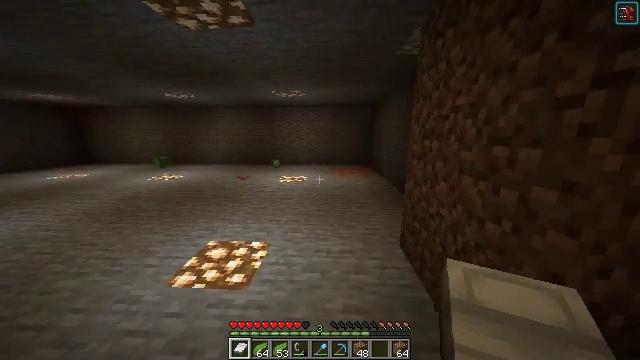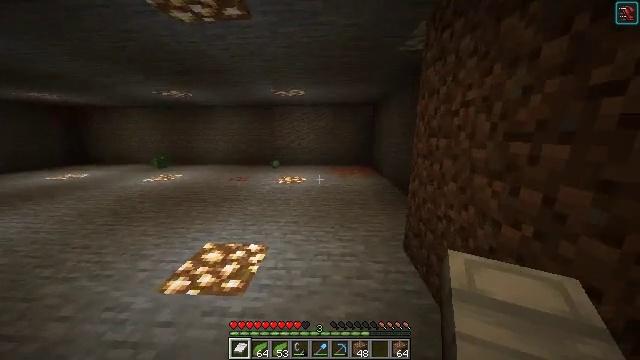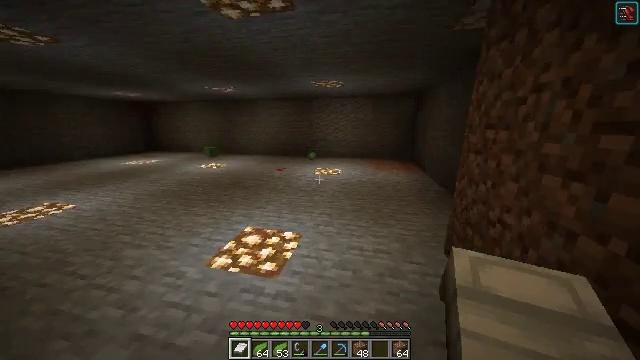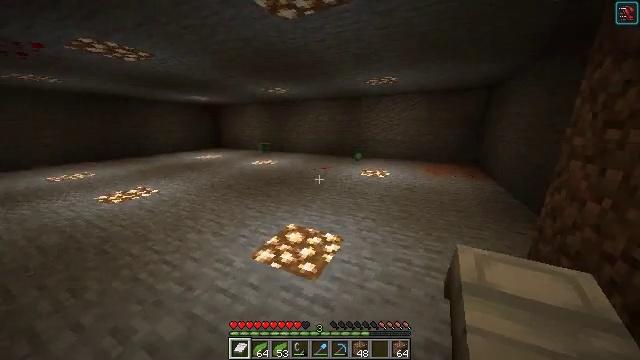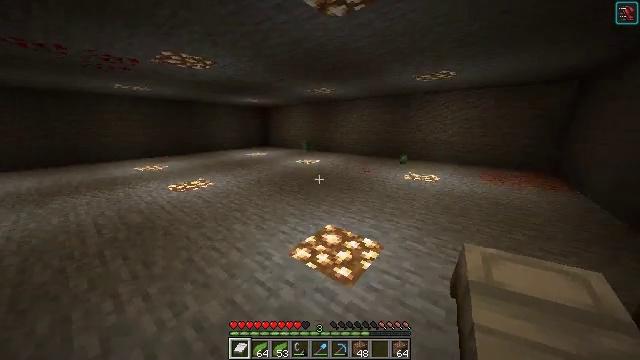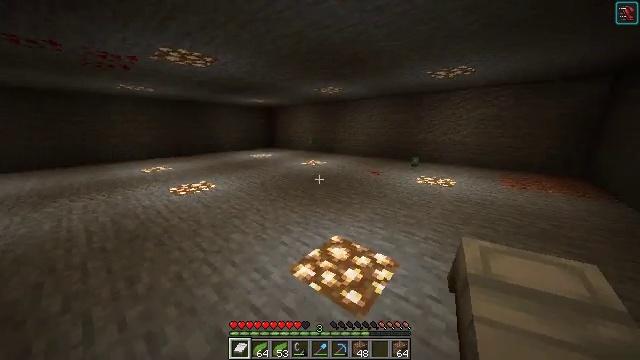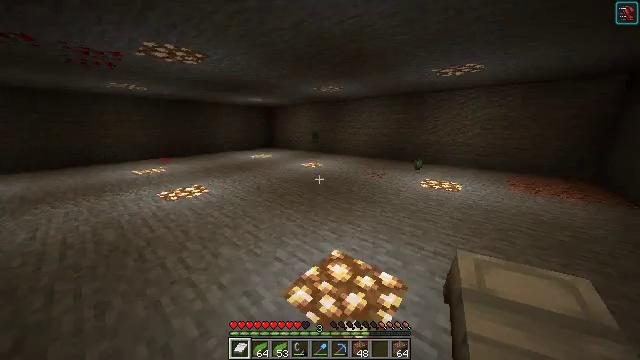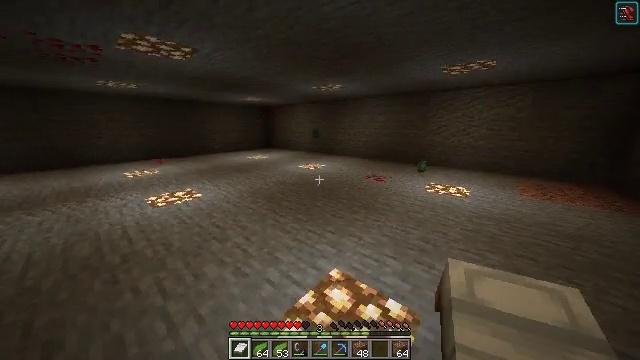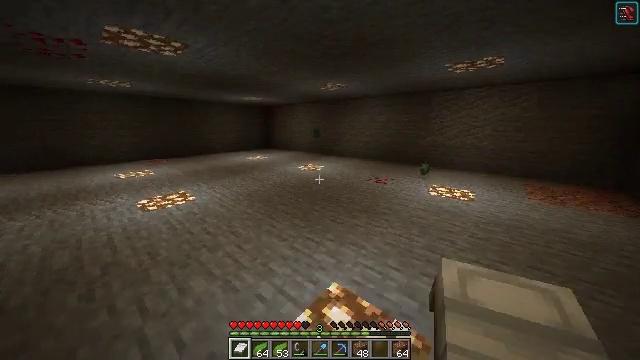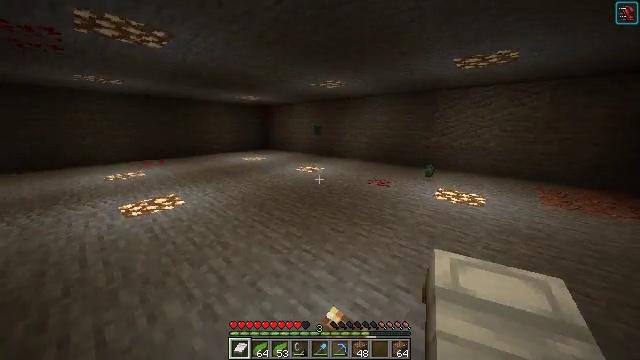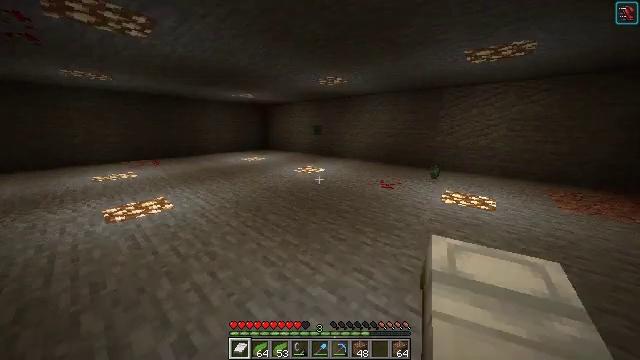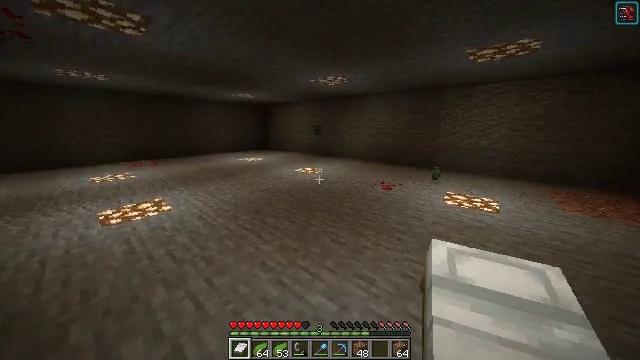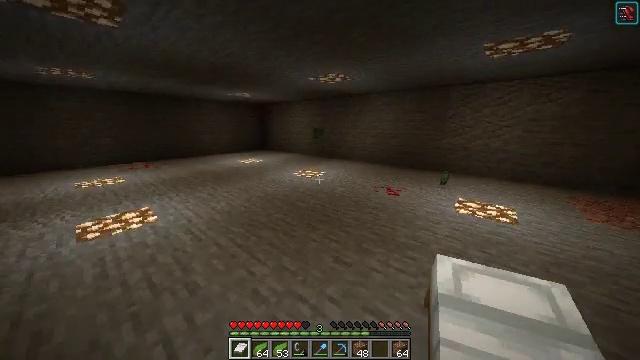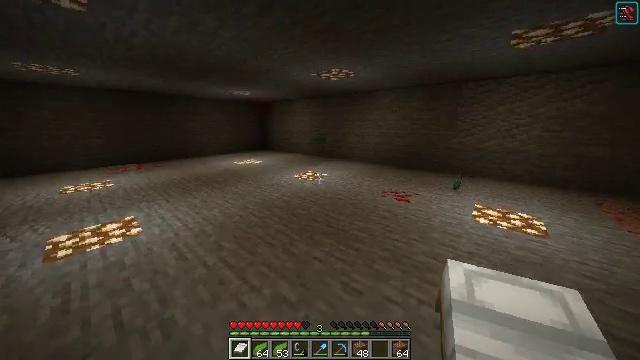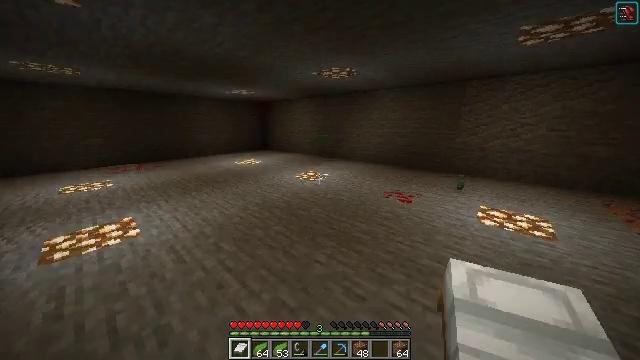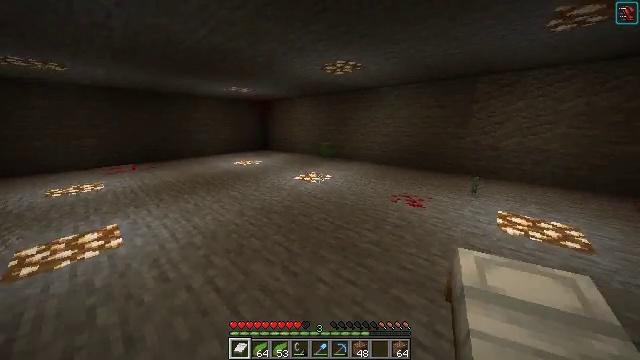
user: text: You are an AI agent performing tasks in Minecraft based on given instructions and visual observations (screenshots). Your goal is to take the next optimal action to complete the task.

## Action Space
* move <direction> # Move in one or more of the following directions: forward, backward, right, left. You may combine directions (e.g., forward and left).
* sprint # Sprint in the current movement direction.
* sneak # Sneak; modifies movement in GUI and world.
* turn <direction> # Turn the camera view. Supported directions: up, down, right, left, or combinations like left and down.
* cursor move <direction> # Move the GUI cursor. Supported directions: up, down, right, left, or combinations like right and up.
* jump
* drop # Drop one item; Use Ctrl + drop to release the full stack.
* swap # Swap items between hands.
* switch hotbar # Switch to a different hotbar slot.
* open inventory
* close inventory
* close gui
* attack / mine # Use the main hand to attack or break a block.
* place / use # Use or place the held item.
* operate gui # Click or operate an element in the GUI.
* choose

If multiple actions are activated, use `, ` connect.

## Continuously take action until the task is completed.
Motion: motion action
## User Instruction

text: Kill the slime.
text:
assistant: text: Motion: no_op
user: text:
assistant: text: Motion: turn left and down
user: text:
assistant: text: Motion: move forward, turn left
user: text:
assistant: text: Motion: move forward, turn left
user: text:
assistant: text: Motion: move forward, turn left
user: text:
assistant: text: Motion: move forward
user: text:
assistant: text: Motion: move forward
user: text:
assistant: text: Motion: move forward
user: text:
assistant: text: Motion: move forward
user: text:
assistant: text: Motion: move forward
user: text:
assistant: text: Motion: move forward
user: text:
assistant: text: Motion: move forward
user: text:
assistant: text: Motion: move forward
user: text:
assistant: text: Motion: move forward
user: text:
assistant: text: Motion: move forward
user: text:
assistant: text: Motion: move forward
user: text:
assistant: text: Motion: move forward
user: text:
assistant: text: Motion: move forward
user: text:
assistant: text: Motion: move forward
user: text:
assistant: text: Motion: move forward
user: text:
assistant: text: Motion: move forward, turn down
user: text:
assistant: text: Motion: move forward
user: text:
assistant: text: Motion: move forward, turn down
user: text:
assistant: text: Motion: move forward
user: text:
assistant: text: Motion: move forward
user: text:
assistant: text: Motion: move forward
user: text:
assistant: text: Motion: move forward
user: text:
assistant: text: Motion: move forward
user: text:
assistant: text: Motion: move forward
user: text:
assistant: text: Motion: move forward